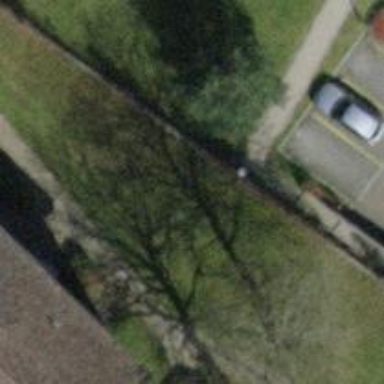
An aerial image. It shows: Paved path.